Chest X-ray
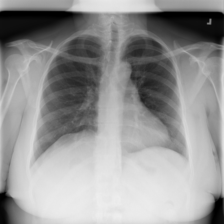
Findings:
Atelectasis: negative
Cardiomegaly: negative
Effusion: negative
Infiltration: negative
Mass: negative
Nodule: negative
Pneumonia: negative
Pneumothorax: negative
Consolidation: negative
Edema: negative
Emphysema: negative
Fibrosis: negative
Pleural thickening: negative
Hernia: negative